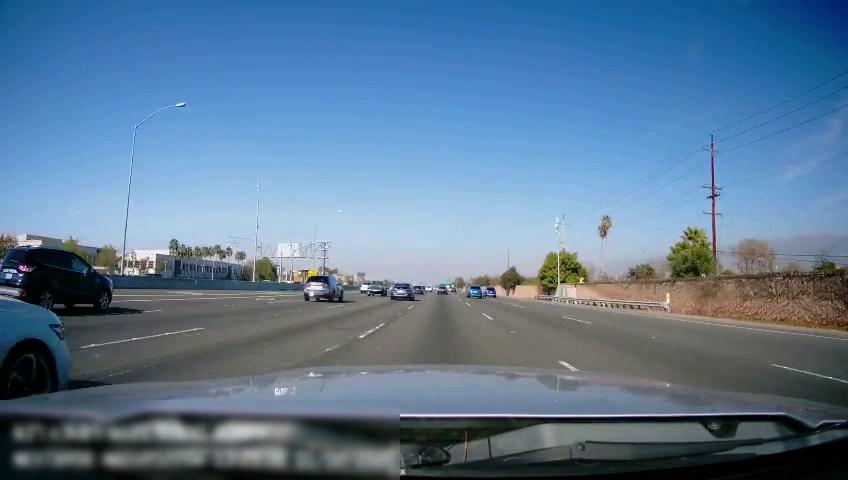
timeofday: Day
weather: Sunny
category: Drivable Space
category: Vehicles | SUV
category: Vehicles | SUV
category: Vehicles | SUV
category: Vehicles | SUV
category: Vehicles | Truck
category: Vehicles | Car
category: Vehicles | Car
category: Vehicles | SUV
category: Vehicles | Car
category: Vehicles | SUV
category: Lanes | Alternate Lane
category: Lanes | Alternate Lane
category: Lanes | Alternate Lane
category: Lanes | Current Lane
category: Lanes | Alternate Lane
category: Lanes | Alternate Lane
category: Lanes | Alternate Lane
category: Lanes | Alternate Lane
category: Lanes | Alternate Lane